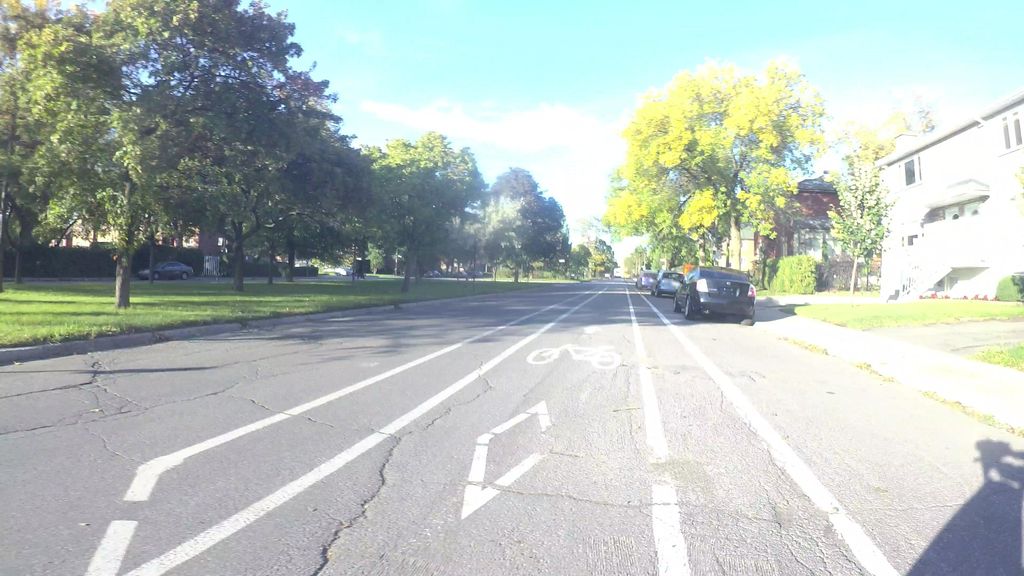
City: montreal